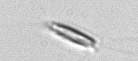
Label: Chrysochromulina